Interaction volume radius: 5 \u00c5
Interaction volume height: 15 \u00c5
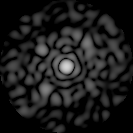
Disorder parameter: 0.8221